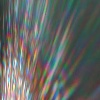
Label: sunburn